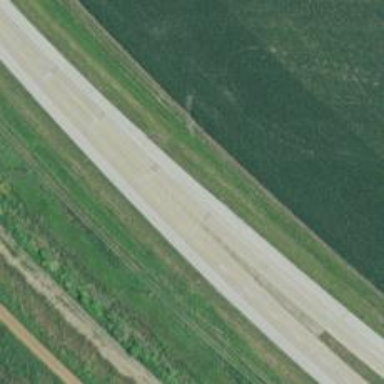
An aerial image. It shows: Primary highway with dual carriageway.